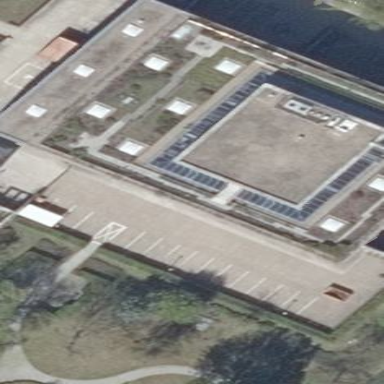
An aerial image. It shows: Maroon office building with flat grey roof.